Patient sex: M
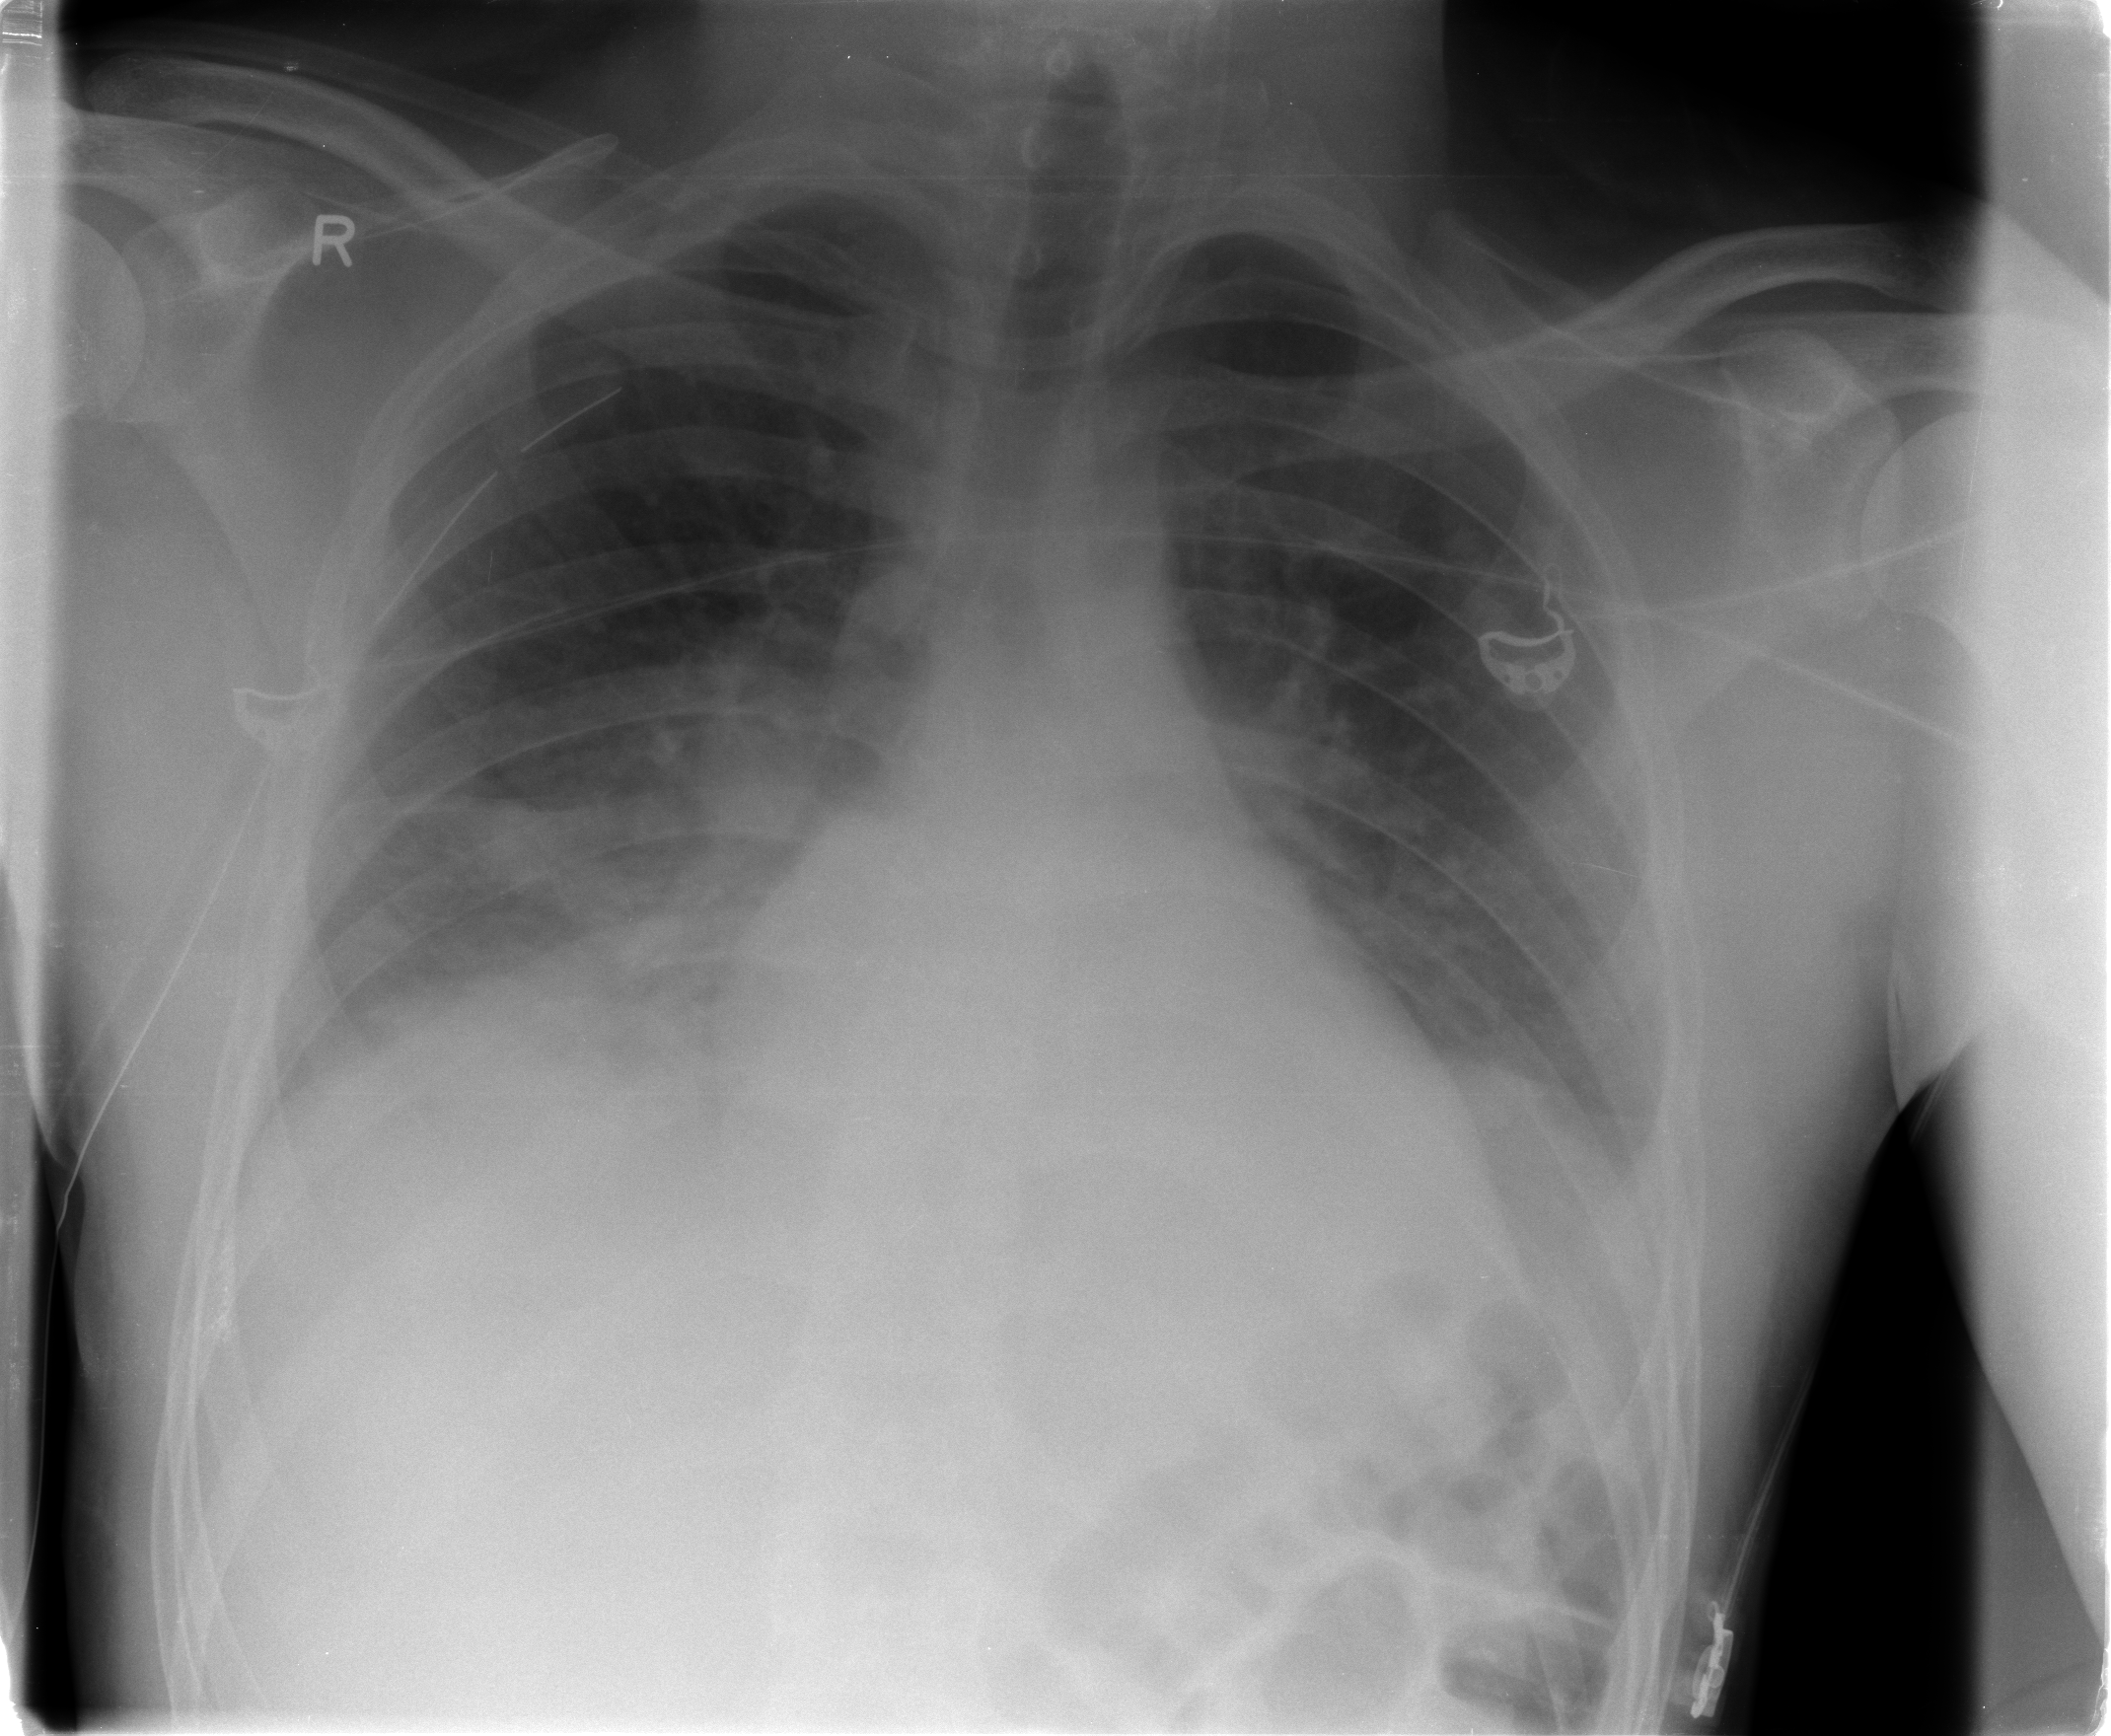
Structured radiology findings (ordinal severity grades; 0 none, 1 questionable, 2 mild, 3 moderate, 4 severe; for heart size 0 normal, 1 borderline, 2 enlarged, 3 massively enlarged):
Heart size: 1
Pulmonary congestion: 1
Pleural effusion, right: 2
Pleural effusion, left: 1
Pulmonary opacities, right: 2
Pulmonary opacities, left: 2
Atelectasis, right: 2
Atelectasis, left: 2